Aerial crown-view tile of a tropical tree (Barro Colorado Island, Panama), acquired 20250915:
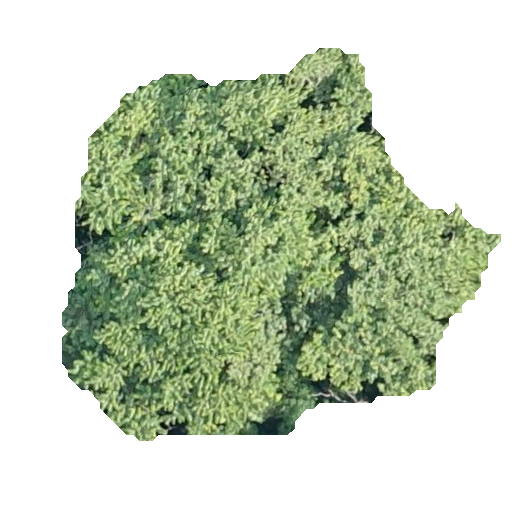
Species: Luehea seemannii
GBIF accepted scientific name: Luehea seemannii
Crown area: 170.905 m²